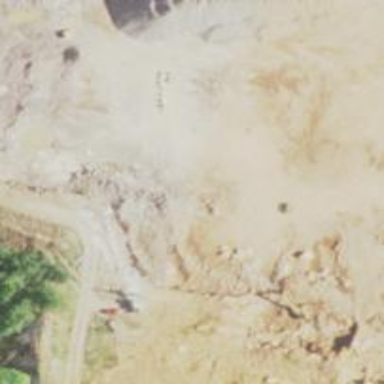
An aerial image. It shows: Quarry area.